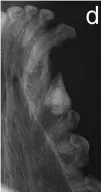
Postoperative control after exodontic procedure, depicting the incomplete filling of the defect using Bonelike.
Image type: radiology (x_ray)